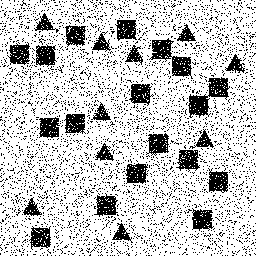
Squares: 18
Triangles: 10
Stars: 0
Total shapes: 28